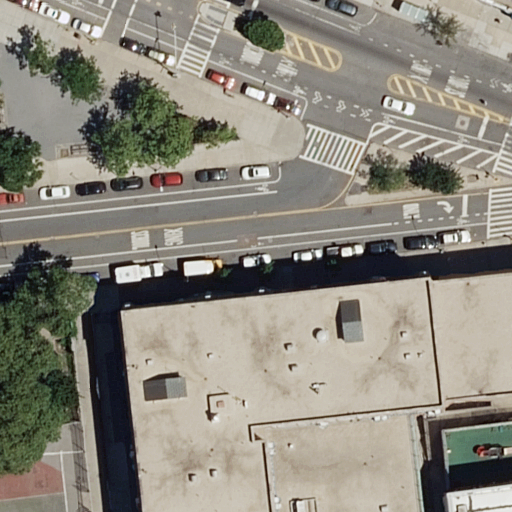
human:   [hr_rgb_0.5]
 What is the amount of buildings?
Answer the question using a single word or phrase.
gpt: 3

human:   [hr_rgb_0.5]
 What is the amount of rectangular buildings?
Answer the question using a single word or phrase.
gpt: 2

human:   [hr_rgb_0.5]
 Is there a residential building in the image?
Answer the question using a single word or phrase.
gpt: yes

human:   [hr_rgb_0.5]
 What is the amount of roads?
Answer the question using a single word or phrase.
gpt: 13

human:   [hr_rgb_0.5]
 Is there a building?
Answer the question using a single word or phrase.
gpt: yes

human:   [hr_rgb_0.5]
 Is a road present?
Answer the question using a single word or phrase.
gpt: yes

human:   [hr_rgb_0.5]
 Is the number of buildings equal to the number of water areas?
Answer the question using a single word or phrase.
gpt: no

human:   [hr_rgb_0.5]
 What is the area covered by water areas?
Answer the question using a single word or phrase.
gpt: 0m2

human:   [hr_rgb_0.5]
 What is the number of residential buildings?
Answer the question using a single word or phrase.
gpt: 2

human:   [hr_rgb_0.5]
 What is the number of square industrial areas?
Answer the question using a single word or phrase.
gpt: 0

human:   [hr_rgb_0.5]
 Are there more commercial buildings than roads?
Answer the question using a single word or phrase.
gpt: no

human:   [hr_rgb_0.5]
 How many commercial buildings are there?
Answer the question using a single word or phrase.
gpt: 0

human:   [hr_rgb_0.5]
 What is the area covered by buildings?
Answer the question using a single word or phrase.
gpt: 2851m2

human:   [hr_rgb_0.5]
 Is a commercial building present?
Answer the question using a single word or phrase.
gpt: no

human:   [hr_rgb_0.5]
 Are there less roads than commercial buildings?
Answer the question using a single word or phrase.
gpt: no

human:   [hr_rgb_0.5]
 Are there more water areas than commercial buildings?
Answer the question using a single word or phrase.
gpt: no

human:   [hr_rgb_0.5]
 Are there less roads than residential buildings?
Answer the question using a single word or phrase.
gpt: no

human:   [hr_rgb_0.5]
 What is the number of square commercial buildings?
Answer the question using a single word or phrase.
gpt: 0

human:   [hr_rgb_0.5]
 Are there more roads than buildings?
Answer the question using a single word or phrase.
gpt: yes

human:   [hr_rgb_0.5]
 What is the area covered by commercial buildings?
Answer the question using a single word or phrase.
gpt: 0m2

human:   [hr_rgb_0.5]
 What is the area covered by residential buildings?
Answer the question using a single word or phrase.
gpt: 1811m2

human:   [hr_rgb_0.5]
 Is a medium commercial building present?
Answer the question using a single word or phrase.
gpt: no

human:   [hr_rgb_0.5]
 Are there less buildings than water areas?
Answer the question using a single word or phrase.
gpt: no

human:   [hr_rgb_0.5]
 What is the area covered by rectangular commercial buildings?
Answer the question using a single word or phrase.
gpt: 0m2

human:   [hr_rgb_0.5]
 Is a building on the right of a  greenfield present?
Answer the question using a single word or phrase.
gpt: no

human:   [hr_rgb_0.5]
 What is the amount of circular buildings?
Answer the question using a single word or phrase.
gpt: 0

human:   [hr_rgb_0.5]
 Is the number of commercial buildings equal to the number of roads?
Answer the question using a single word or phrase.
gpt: no

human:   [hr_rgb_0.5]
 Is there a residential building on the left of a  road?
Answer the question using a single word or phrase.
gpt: no

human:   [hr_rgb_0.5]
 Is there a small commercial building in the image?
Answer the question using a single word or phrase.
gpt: no

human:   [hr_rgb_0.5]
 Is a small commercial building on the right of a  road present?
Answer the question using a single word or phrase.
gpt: no

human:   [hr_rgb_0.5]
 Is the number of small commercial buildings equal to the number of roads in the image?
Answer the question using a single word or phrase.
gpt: no

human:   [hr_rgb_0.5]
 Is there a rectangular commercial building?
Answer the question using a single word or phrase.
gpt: no

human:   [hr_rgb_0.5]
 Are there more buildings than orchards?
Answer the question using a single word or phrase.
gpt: yes

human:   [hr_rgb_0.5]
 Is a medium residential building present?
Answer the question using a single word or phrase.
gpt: yes

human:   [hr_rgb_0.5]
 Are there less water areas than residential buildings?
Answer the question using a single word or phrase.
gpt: yes

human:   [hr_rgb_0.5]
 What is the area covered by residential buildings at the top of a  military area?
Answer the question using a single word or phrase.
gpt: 0m2

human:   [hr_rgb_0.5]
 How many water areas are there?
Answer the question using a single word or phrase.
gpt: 0

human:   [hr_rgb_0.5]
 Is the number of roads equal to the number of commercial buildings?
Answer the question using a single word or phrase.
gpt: no

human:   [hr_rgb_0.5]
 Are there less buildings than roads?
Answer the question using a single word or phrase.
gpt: yes

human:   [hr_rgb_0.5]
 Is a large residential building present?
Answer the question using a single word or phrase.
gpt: yes

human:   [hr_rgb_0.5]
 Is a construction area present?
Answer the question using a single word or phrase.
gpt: no

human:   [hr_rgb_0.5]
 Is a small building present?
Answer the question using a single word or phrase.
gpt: no

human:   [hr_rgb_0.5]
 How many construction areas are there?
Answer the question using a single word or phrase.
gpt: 0

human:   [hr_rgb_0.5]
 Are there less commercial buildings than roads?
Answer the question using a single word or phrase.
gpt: yes

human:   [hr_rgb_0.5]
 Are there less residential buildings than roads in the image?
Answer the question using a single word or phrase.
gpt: yes

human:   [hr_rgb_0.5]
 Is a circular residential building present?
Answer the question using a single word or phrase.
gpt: no

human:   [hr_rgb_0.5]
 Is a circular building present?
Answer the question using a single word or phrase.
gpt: no

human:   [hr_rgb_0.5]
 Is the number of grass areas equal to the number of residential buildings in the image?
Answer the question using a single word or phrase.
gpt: no

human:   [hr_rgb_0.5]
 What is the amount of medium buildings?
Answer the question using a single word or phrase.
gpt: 1

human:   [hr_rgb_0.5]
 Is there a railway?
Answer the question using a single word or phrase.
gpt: no

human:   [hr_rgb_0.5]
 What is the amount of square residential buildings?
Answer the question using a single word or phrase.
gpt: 0

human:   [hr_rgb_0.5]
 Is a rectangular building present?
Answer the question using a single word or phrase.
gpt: yes

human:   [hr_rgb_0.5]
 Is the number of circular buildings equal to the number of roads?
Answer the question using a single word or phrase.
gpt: no

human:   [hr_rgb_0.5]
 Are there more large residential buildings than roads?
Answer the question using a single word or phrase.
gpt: no

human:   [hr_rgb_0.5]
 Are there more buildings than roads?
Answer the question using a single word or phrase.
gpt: no

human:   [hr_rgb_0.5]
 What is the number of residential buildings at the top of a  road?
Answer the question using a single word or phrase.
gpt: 1

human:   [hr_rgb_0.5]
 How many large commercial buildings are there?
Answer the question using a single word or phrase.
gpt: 0

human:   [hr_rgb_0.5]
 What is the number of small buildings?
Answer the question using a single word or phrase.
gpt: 0

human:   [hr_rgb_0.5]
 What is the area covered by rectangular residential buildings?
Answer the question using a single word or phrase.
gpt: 164m2

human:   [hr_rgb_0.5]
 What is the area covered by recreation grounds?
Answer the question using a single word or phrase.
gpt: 0m2

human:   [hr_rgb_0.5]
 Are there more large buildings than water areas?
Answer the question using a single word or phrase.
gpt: yes

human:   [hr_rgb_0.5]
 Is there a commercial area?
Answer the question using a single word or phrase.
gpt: no

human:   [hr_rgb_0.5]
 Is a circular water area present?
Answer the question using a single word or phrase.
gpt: no

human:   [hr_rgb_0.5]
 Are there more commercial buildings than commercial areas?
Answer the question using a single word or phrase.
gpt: no